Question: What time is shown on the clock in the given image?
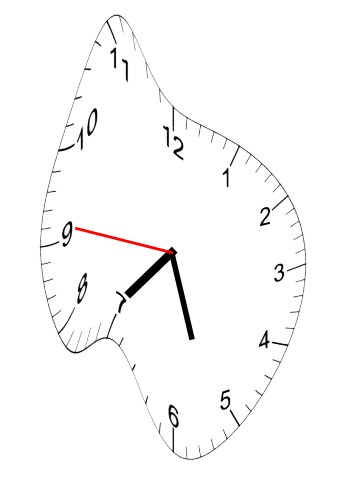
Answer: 07:26:46